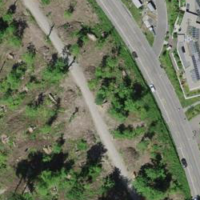
EUNIS habitat code: 41
Species observed at this site:
Juglans regia
Circaea lutetiana
Fraxinus excelsior